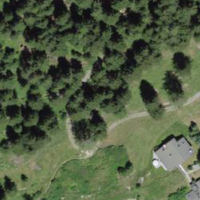
EUNIS habitat code: 43
Species observed at this site:
Grypocoris sexguttatus
Silene nutans